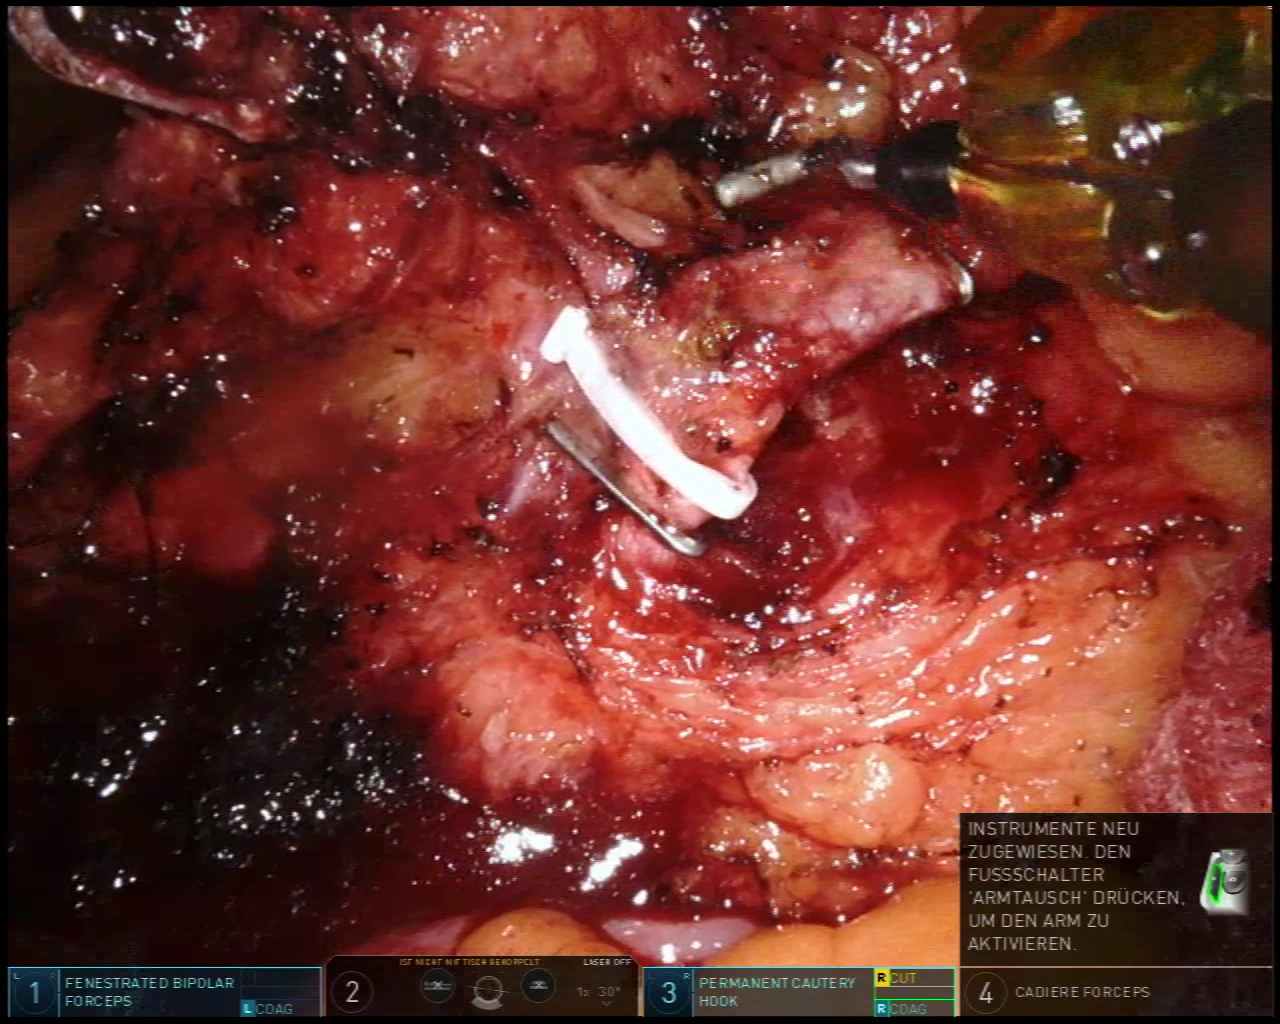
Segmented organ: inferior_mesenteric_artery
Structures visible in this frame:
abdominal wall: no
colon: yes
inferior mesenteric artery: yes
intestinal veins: no
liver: no
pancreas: no
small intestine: no
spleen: no
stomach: no
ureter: no
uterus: no
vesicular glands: no